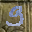
Label: 9